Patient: sex F, age 48
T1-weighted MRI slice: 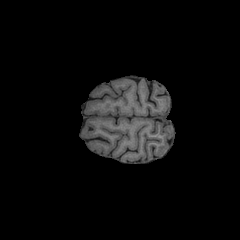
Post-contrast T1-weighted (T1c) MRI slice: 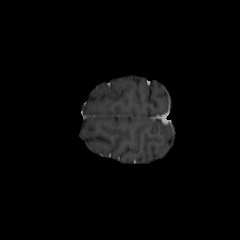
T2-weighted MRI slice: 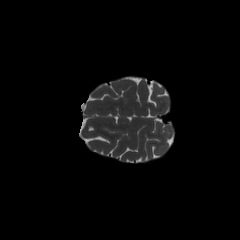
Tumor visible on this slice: no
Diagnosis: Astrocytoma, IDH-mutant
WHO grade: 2